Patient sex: M
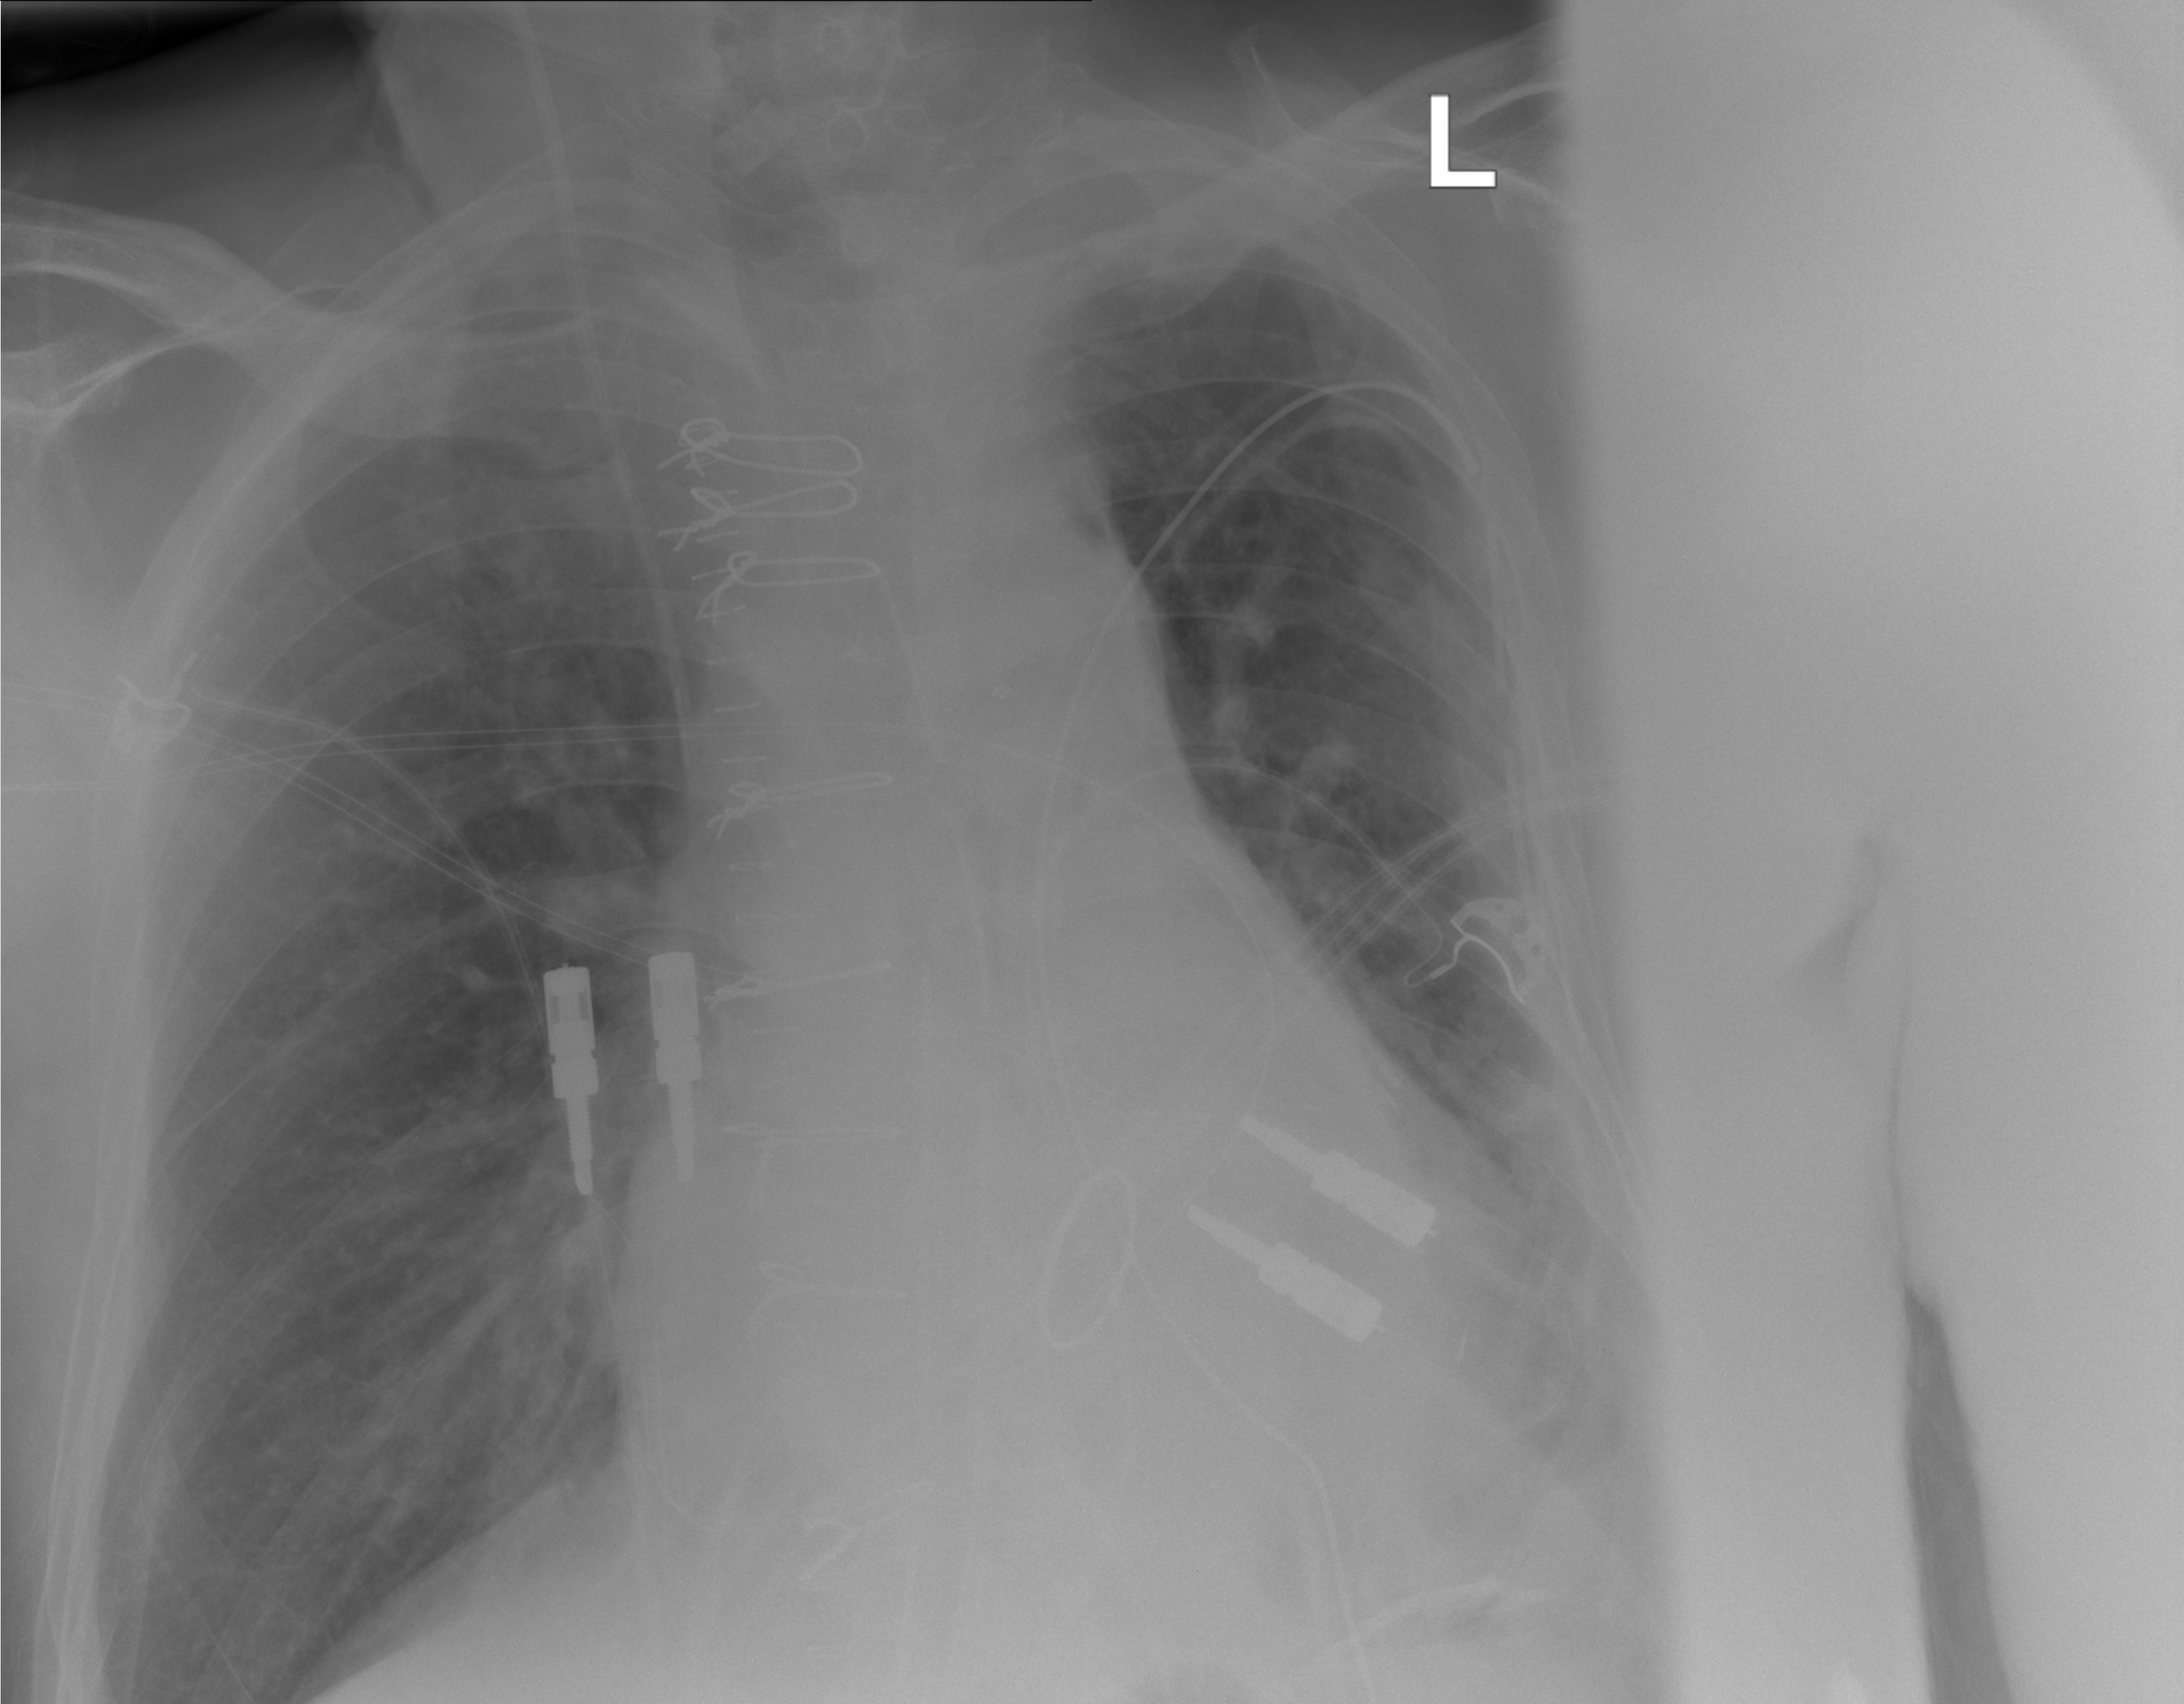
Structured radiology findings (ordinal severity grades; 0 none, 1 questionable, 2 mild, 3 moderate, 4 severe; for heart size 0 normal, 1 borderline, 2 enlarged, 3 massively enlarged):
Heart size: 1
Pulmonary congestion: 0
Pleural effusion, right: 0
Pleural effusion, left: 2
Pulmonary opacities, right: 0
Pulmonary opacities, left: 0
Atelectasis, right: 0
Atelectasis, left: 2